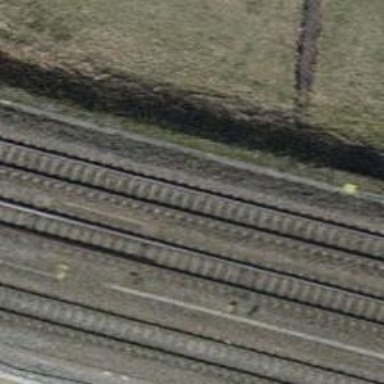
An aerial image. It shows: Single railway track with electrification through contact line.